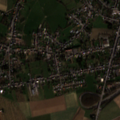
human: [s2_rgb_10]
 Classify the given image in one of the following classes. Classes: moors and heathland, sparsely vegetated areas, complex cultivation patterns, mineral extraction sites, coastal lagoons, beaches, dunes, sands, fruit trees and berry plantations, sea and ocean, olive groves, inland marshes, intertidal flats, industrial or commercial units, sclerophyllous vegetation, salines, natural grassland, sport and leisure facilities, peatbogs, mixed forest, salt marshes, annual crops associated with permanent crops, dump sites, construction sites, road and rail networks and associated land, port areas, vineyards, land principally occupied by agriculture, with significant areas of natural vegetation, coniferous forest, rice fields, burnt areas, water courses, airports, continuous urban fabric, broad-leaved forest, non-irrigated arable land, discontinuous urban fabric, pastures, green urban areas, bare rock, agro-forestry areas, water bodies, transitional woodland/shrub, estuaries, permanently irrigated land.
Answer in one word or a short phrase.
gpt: discontinuous urban fabric, non-irrigated arable land, complex cultivation patterns, broad-leaved forest